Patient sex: M
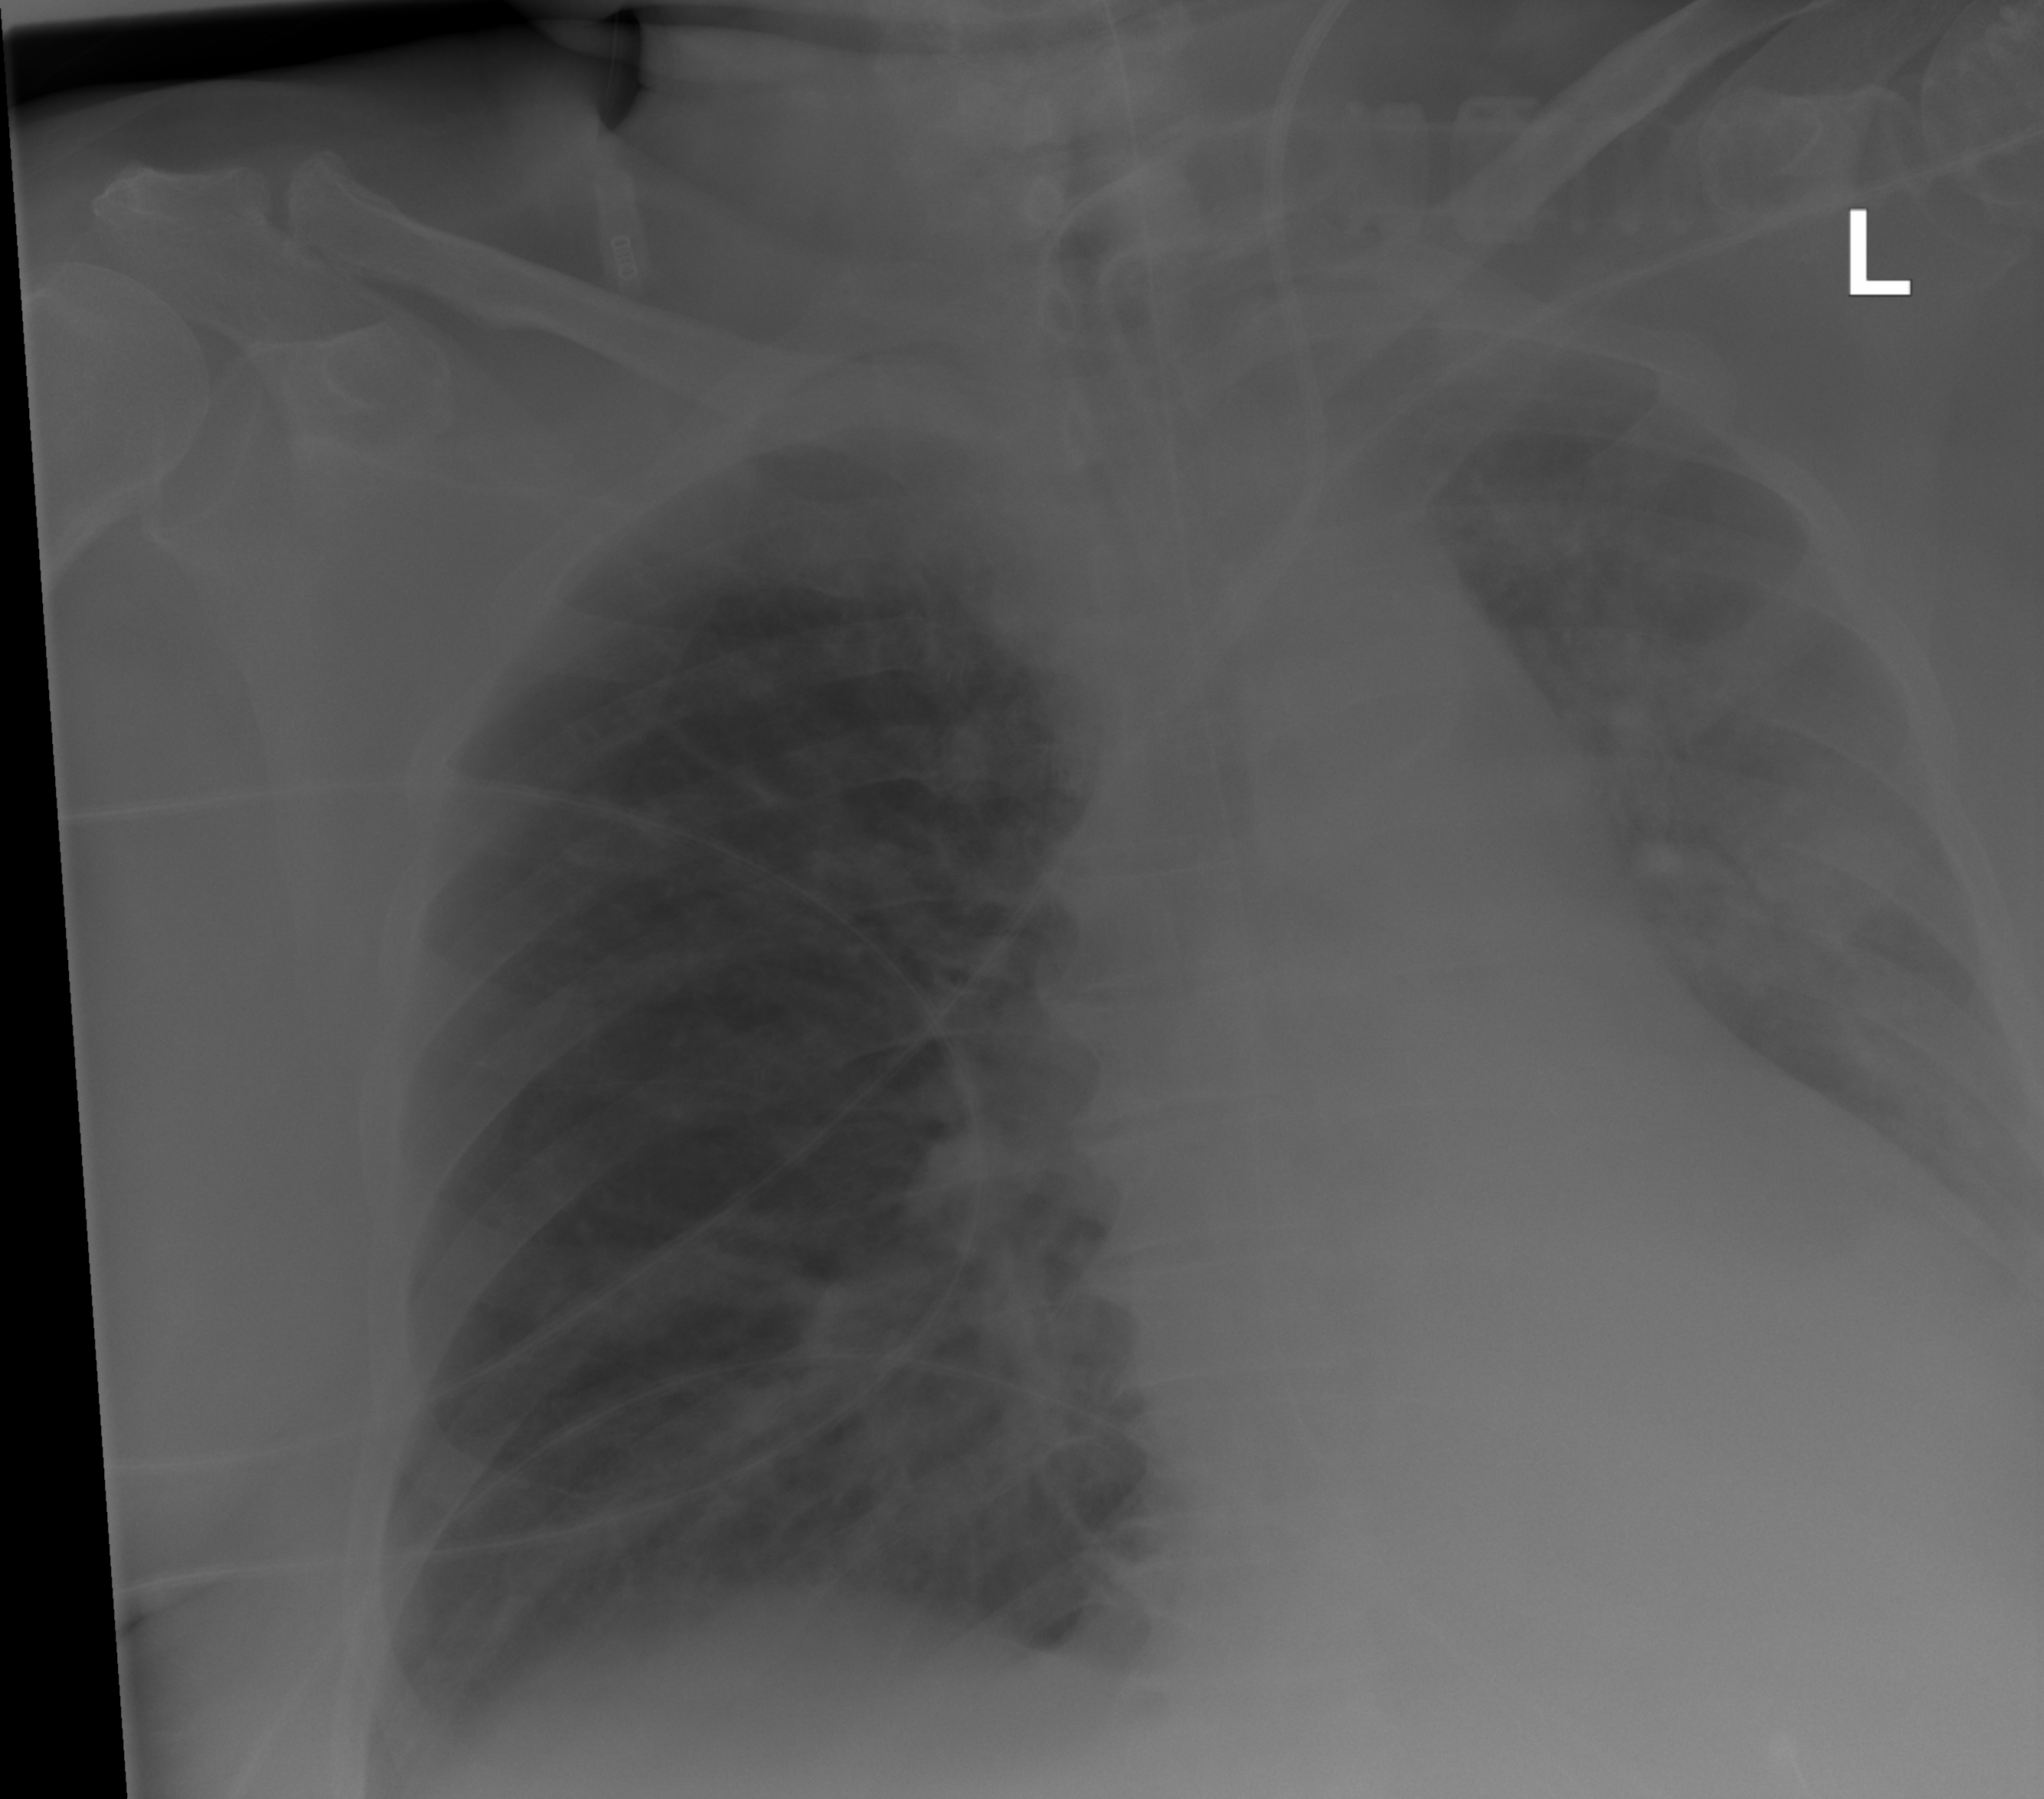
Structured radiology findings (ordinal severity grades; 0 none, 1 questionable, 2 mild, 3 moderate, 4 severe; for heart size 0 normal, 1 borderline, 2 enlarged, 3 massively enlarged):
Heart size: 0
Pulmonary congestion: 0
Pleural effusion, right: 0
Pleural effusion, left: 2
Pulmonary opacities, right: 0
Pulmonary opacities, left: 2
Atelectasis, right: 2
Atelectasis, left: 2